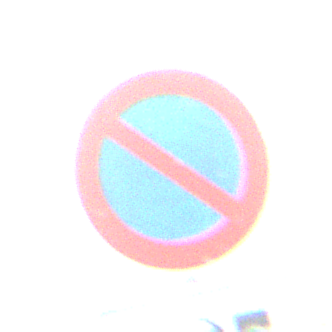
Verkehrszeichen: EingeschraenktesHalteverbot
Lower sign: MehrspurigeFahrzeuge4
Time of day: MorningAfternoon
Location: Outdoor (Special)
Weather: Clear
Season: NotSpecified
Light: Natural